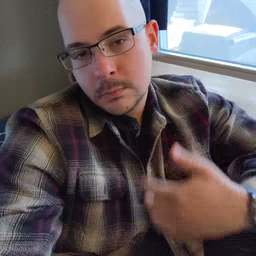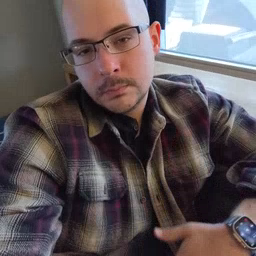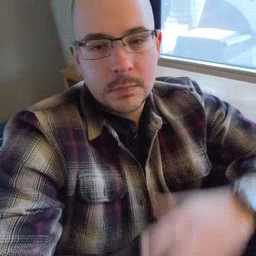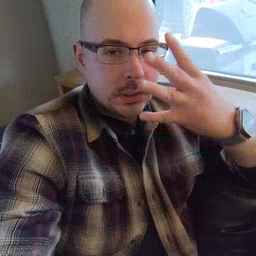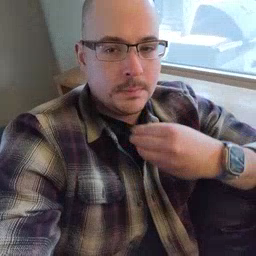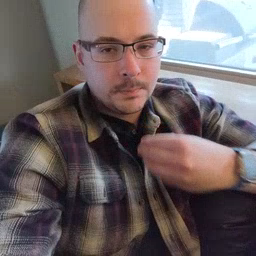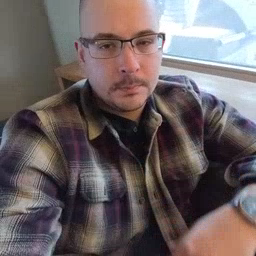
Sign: sleep